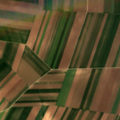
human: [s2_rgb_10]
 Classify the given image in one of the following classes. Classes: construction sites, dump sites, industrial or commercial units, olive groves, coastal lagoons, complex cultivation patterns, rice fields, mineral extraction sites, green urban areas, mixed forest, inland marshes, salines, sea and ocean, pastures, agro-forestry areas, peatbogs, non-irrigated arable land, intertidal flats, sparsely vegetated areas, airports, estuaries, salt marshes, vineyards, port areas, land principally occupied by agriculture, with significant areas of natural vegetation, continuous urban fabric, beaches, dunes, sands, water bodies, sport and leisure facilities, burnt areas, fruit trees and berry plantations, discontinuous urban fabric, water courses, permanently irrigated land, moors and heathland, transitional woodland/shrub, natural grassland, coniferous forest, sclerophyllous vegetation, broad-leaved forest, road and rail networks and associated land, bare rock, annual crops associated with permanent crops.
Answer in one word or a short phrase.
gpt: non-irrigated arable land, vineyards